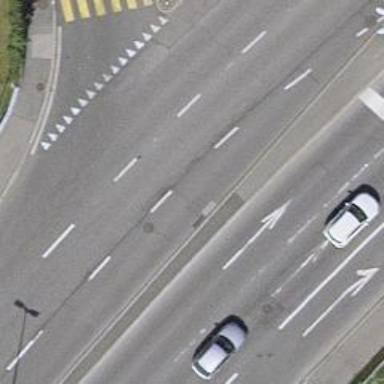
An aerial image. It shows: Road with traffic signals.